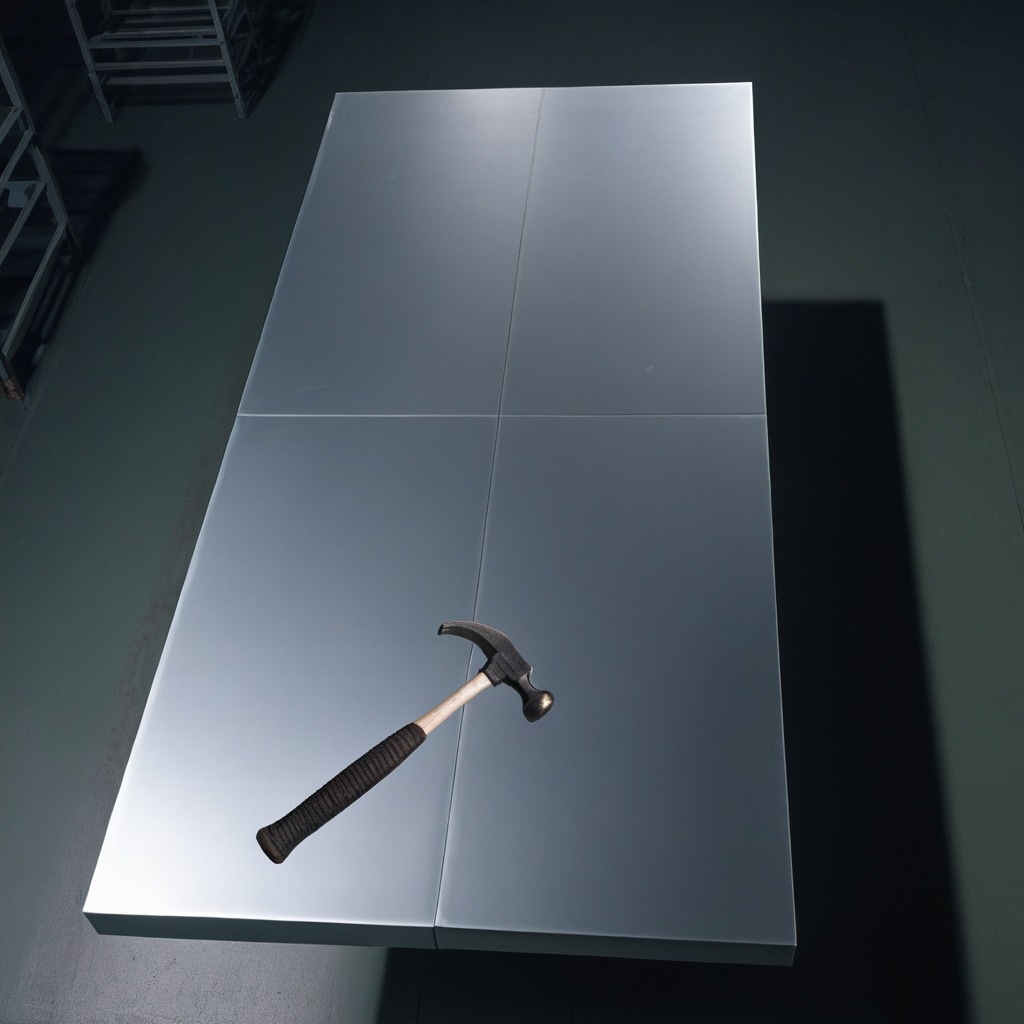
A hammer is lying on the tabletop.